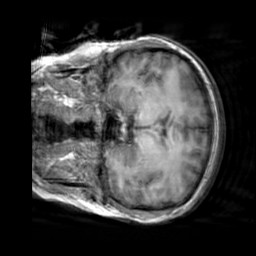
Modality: T1w
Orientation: coronal
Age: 22
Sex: female
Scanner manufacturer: siemens
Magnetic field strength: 3 T
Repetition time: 2.3 s
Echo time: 0.00303 s